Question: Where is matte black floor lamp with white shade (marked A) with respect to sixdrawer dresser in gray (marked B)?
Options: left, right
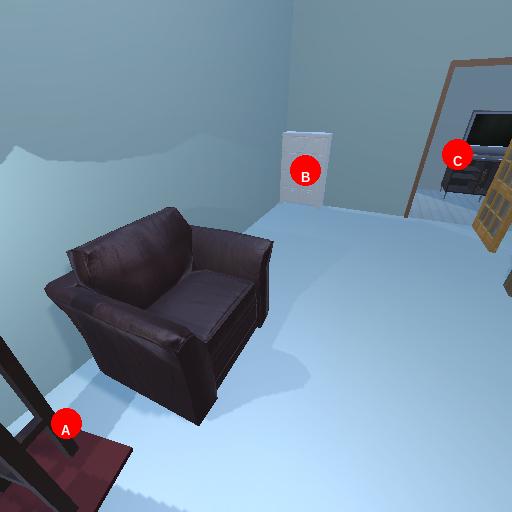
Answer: left